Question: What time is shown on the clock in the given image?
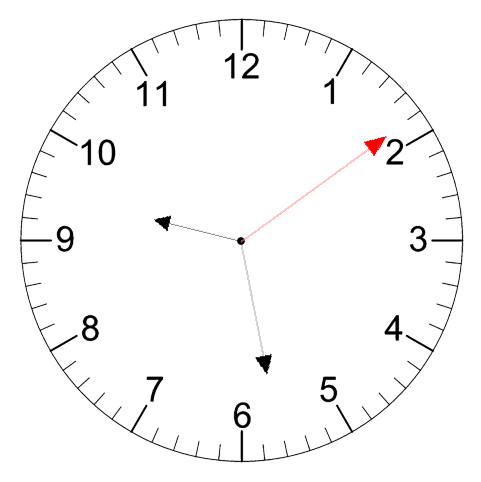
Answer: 09:28:09